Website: crate-barrel
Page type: billing-address
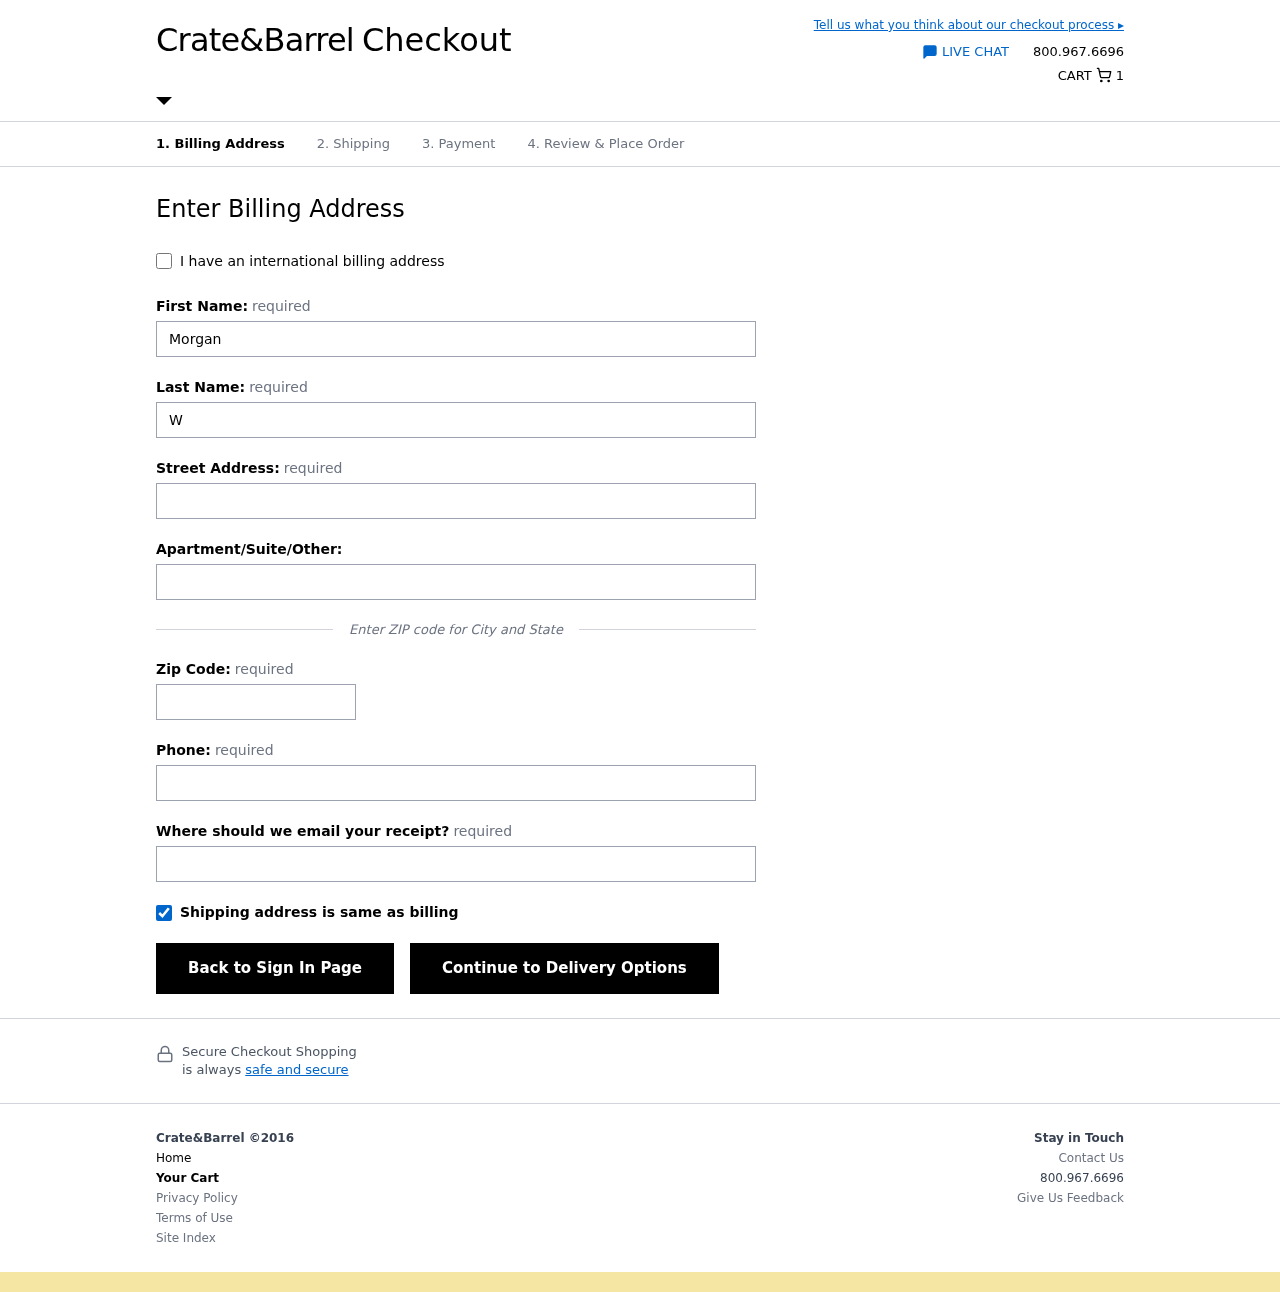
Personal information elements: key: PII_EMAIL
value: morgan.wagner@gmail.com
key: PII_FIRSTNAME
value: Morgan
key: PII_LASTNAME
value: Wagner
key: PII_PHONE
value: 7544249135
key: PII_POSTCODE
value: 73373
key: PII_STREET
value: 66398 Friedman Track
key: PII_STREET2
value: Apt. 486
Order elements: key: ORDER_NUM_ITEMS
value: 1